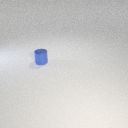
small blue metal cylinder